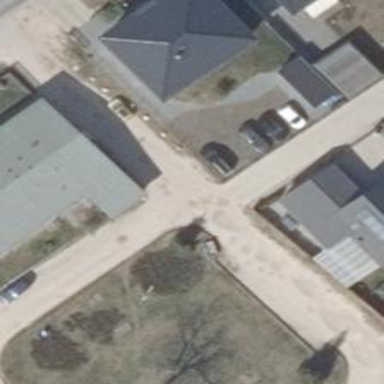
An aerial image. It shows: Residential road without sidewalk.